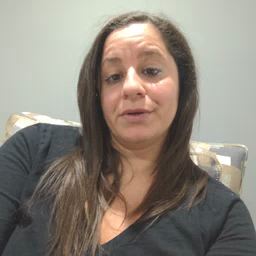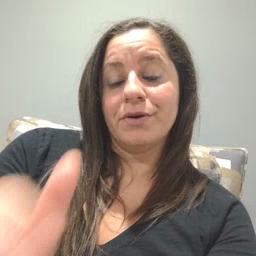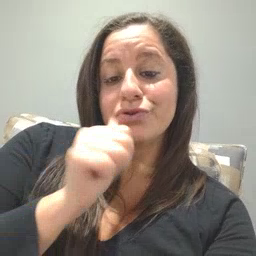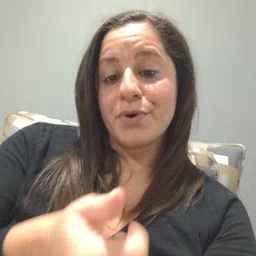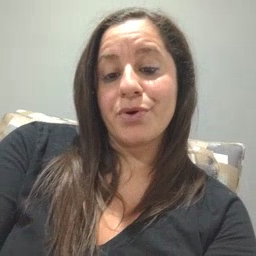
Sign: tomorrow